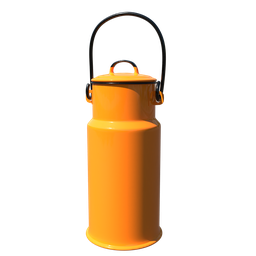
Label: tools